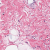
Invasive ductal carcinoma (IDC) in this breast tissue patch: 0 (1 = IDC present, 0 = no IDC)